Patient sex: M
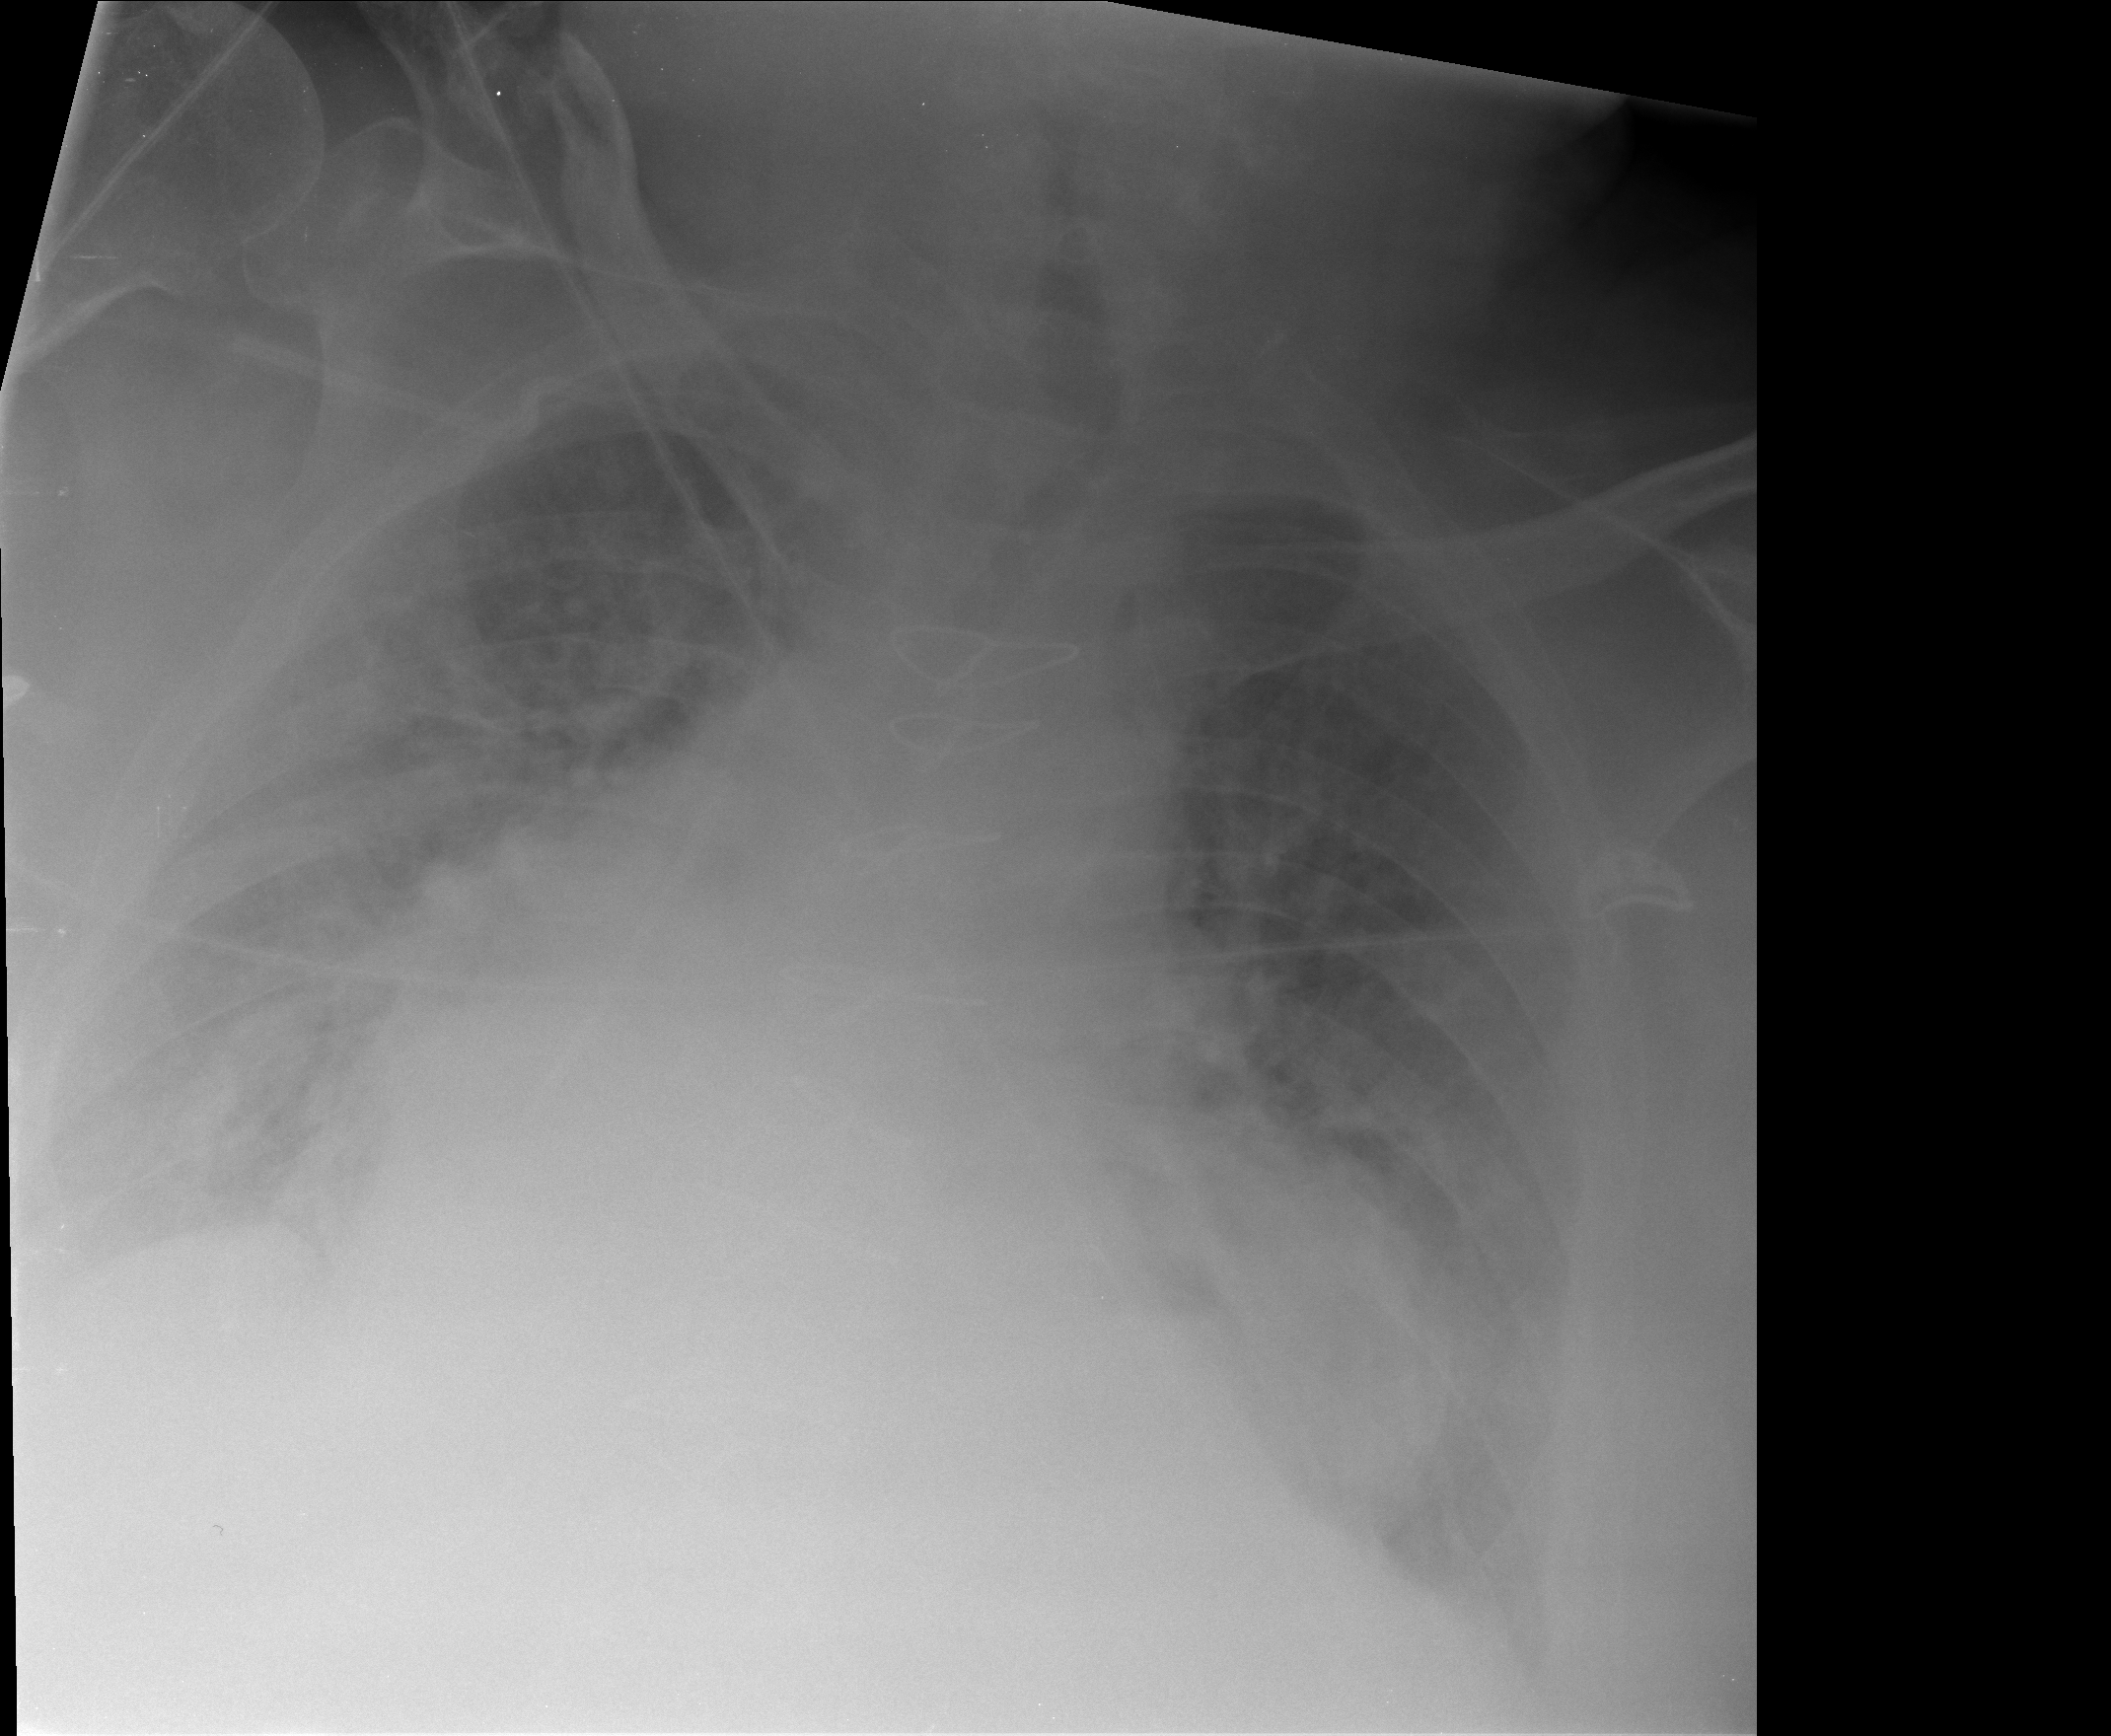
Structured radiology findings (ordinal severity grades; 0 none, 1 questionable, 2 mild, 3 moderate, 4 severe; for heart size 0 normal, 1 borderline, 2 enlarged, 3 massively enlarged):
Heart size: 2
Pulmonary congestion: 2
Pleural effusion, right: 2
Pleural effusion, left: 1
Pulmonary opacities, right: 2
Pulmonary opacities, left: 2
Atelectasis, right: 2
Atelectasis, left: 2